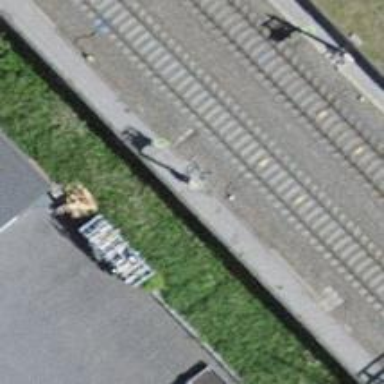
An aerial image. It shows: Railway signal.